RGB frame:
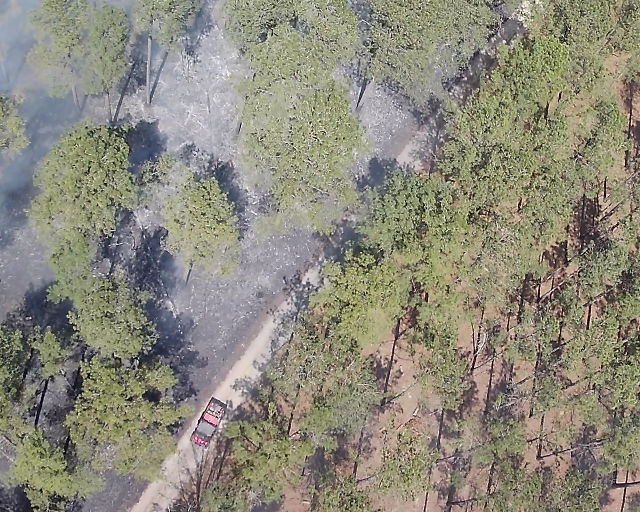
Thermal frame:
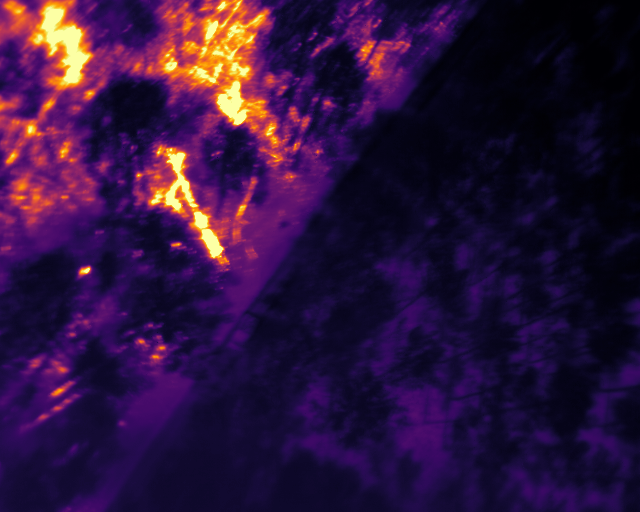
Captured: 2026-02-27 02:42:13
Pixels at or above 80 °C: 25021 (fraction of frame: 0.07636)